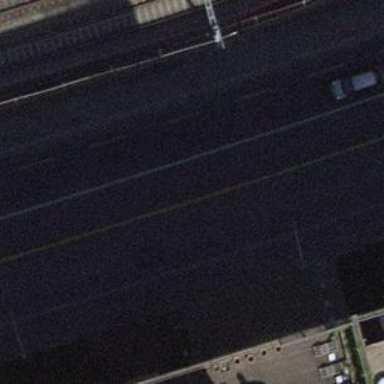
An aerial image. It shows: Secondary road with asphalt surface. It has cycle lane on the left and bus lane on the right. There are trolley wires above.